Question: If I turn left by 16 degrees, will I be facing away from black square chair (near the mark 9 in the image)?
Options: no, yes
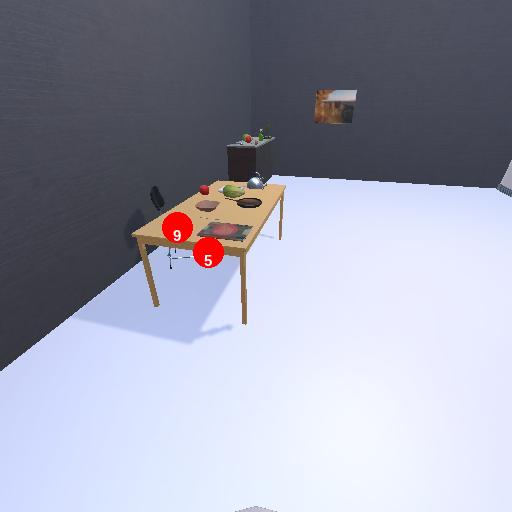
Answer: no